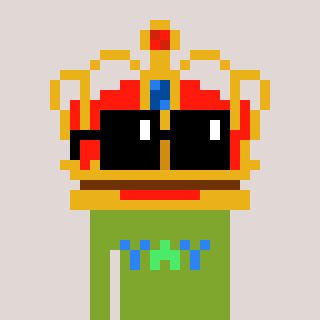
a pixel art character with square black sunglasses, a crown-shaped head and a slimegreen-colored body on a warm background